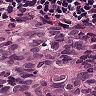
Metastatic tissue present: yes